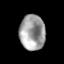
Tissue: prostate
Cell type: T cells
Senescence score: 0.3581
Nuclear area (px): 880
Mean DAPI intensity: 160.016